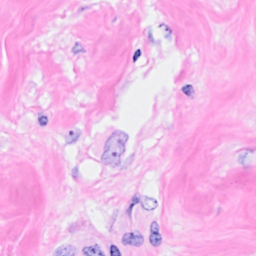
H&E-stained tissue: Breast